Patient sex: M
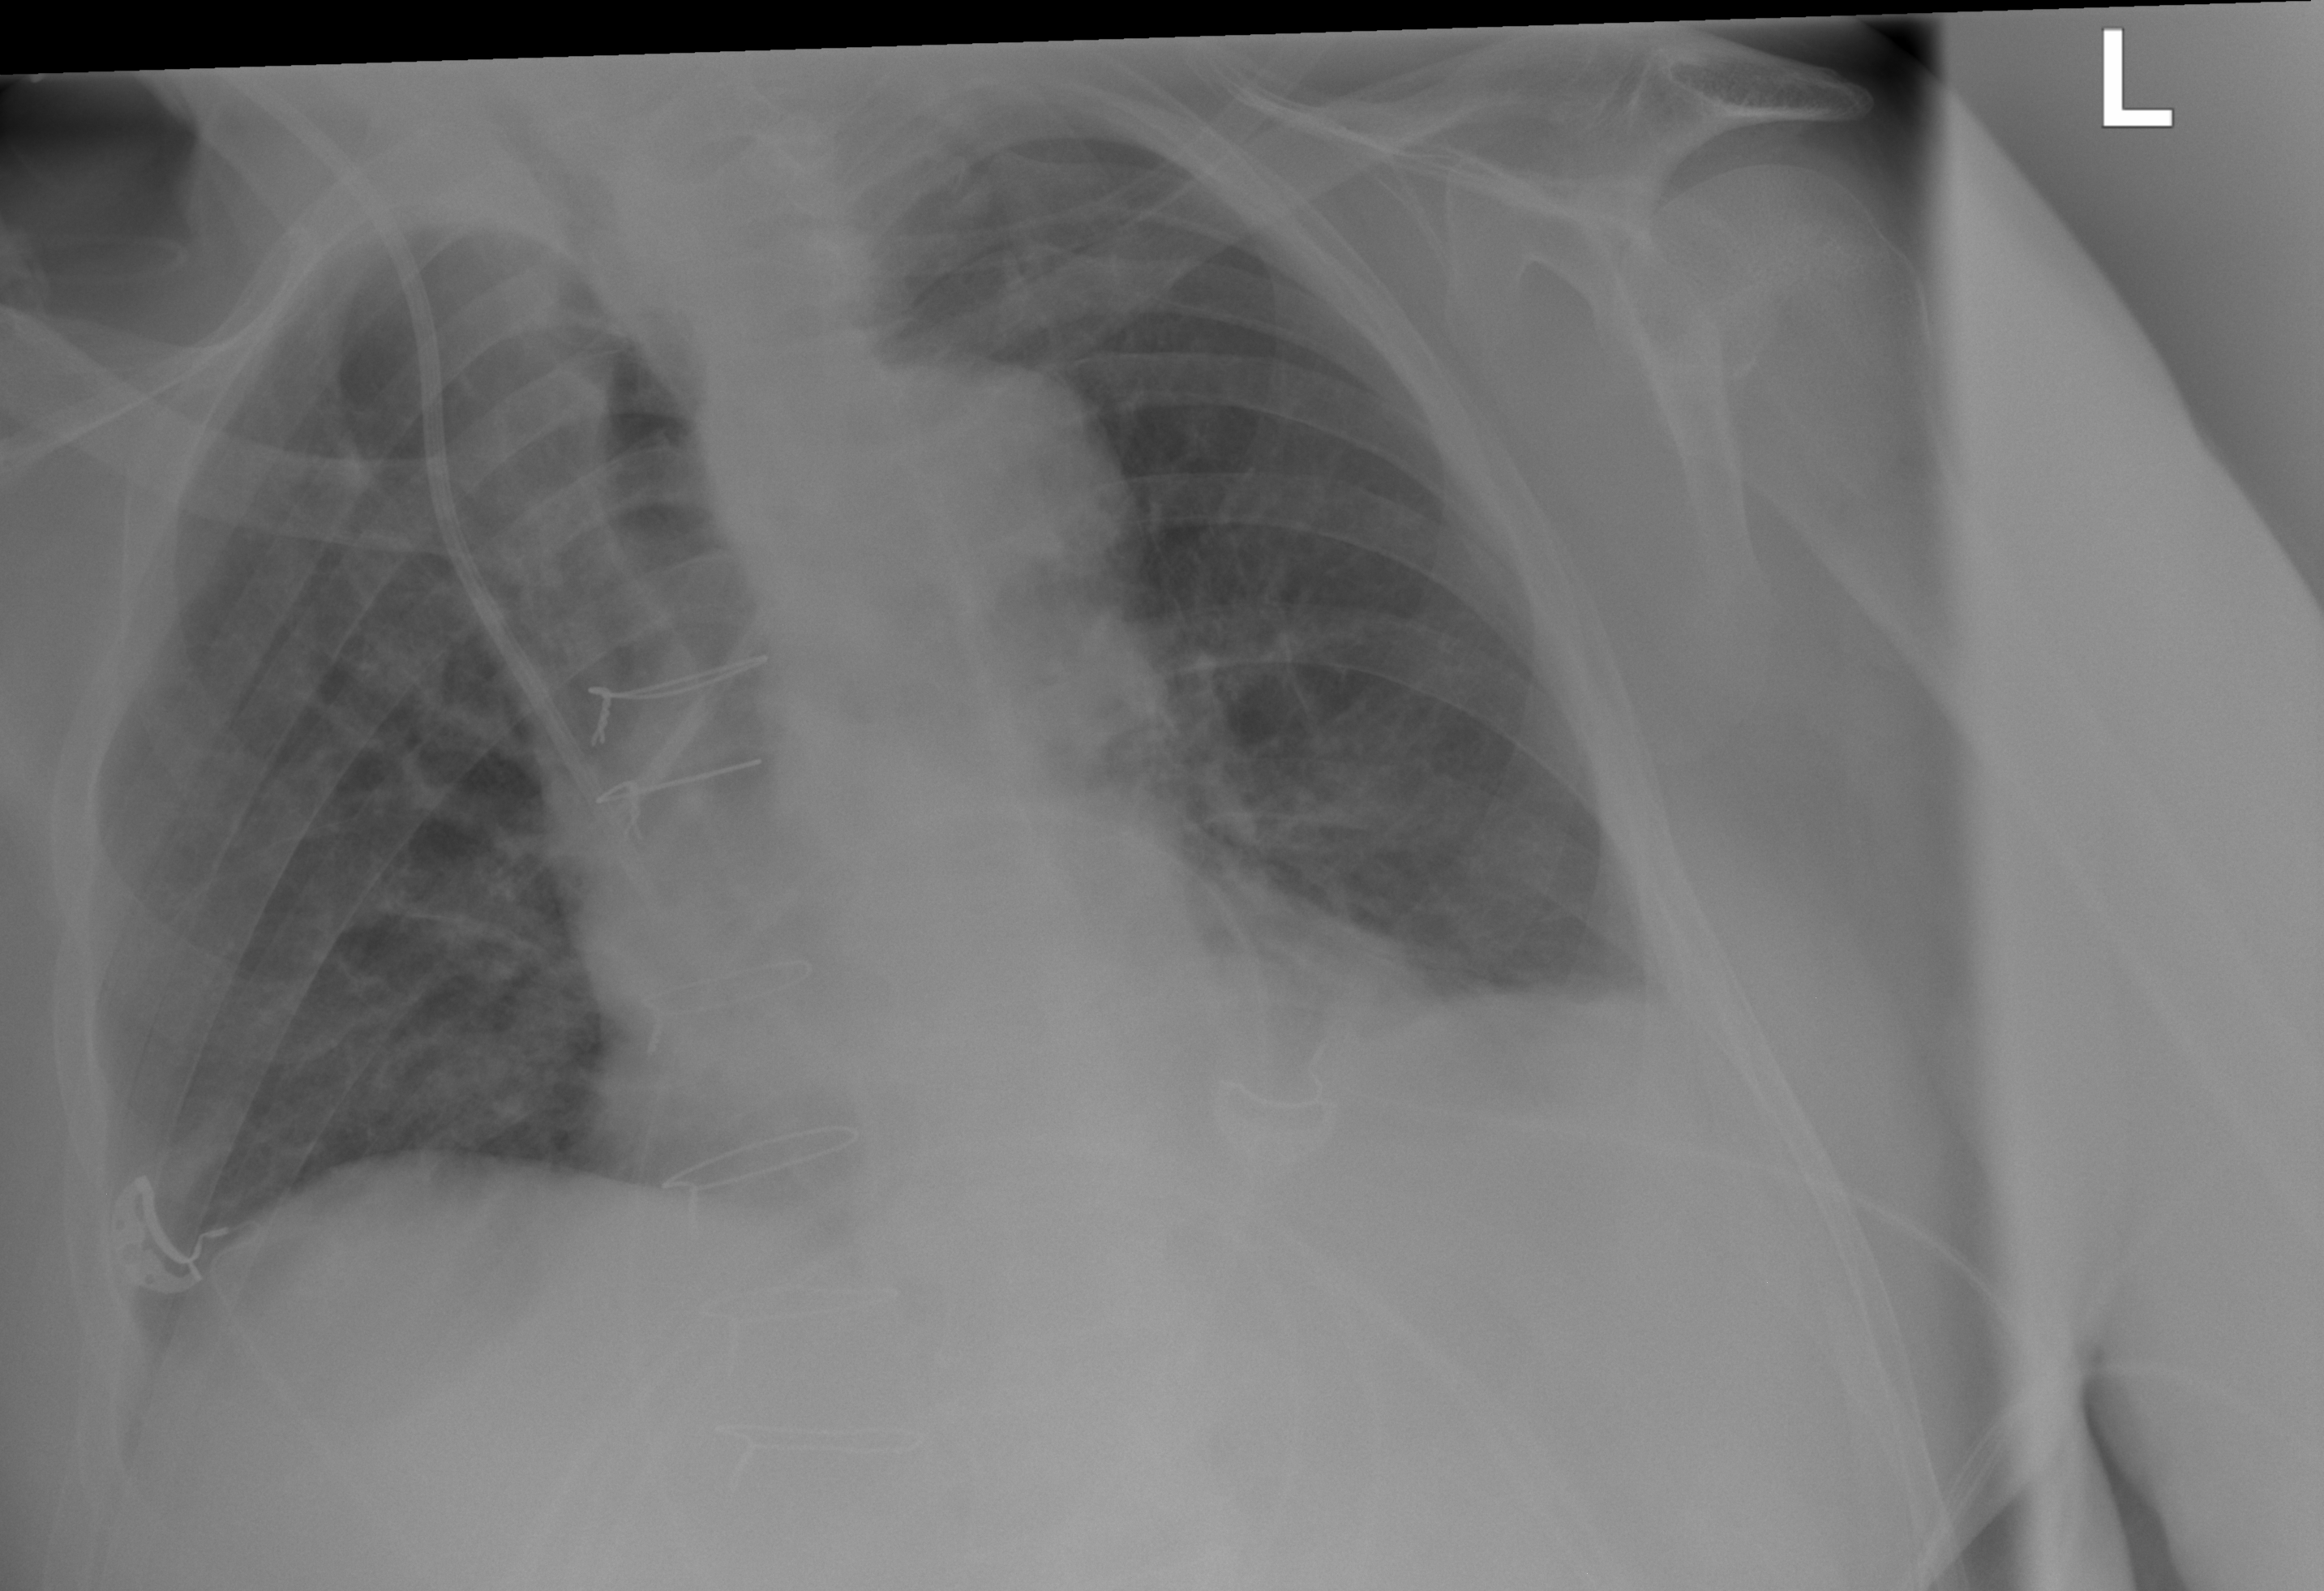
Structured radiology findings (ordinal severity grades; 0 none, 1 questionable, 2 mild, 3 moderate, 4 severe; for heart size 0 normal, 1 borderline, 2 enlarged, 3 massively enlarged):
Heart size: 0
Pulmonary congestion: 0
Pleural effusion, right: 0
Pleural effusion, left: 1
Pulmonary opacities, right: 0
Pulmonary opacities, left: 0
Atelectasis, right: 1
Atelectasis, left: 1